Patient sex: M
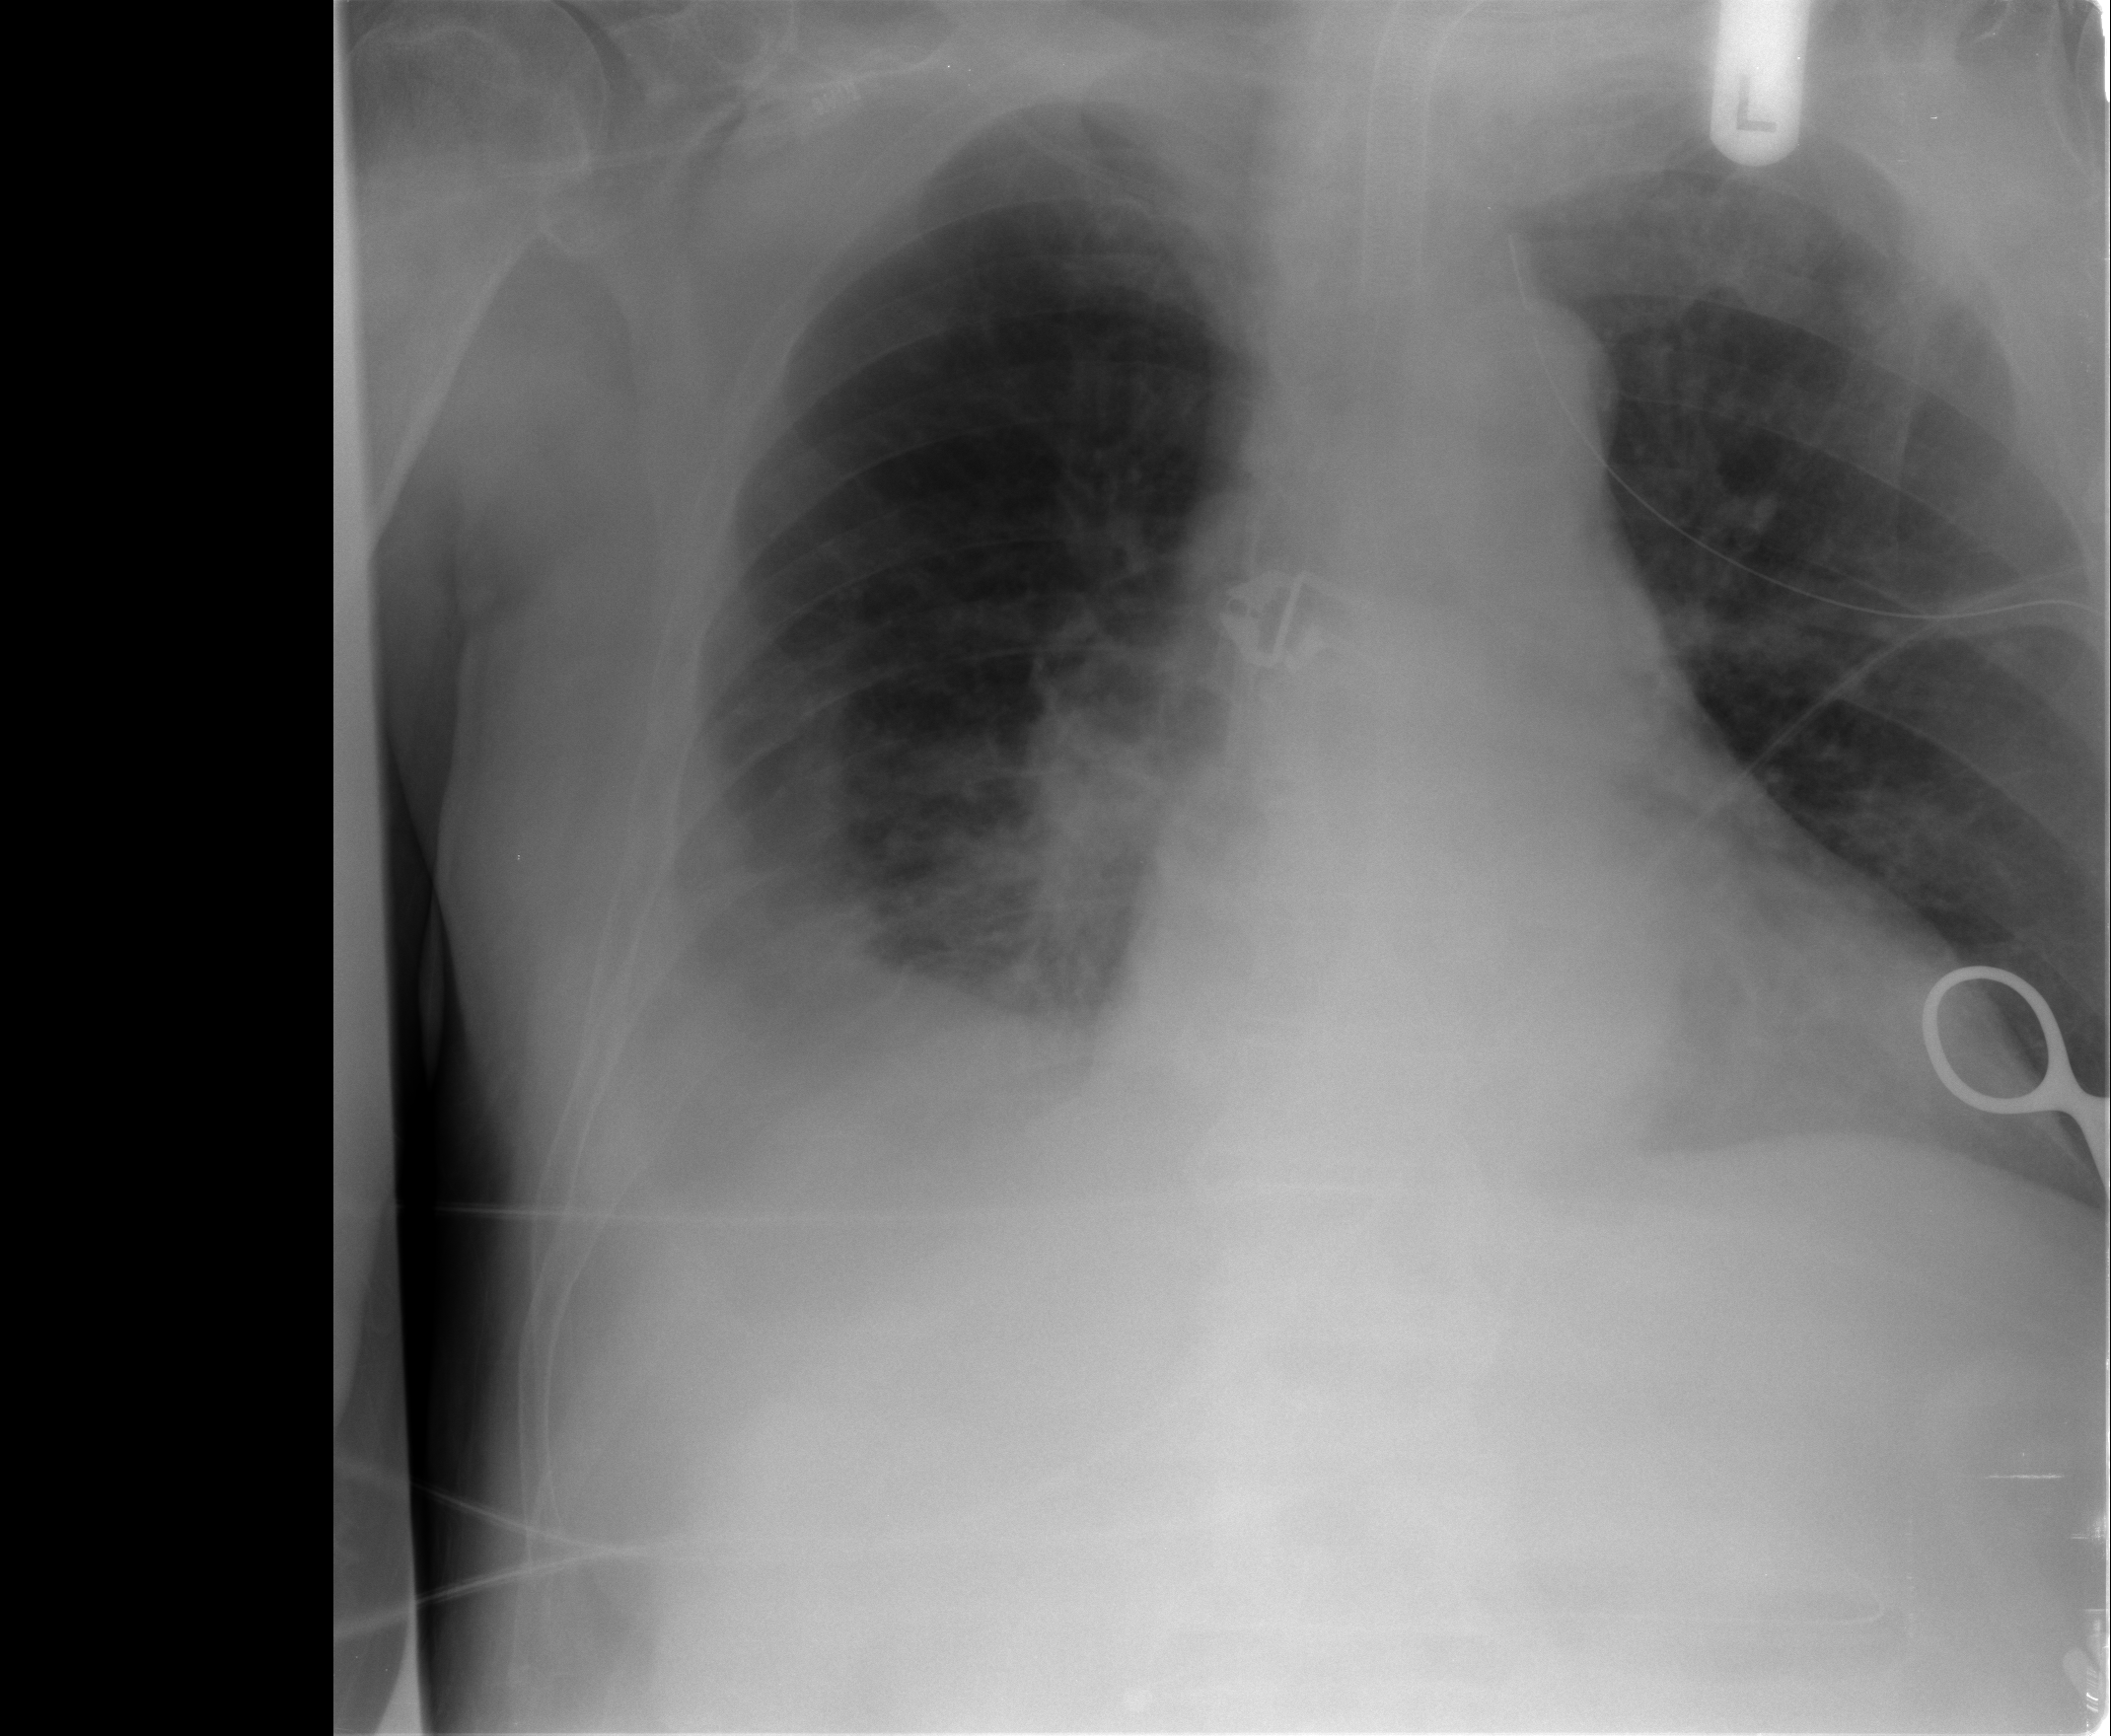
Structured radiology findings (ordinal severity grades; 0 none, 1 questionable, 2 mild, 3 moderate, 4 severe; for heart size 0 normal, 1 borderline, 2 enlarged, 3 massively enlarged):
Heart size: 2
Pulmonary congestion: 1
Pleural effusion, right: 2
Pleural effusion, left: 0
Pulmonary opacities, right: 1
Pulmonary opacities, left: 0
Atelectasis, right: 2
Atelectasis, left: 0